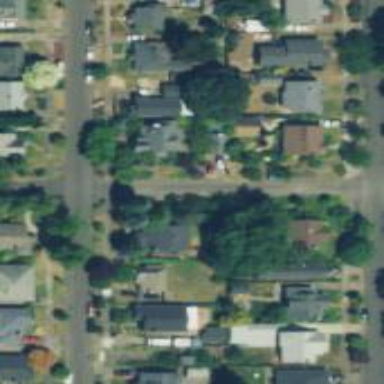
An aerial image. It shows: Residential road with sidewalk on the left side.